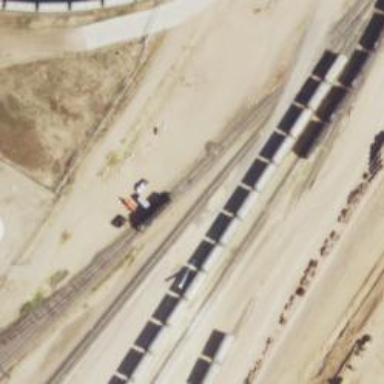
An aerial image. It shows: Wedge is used for the railway derail.